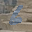
Label: 6